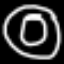
Label: donut